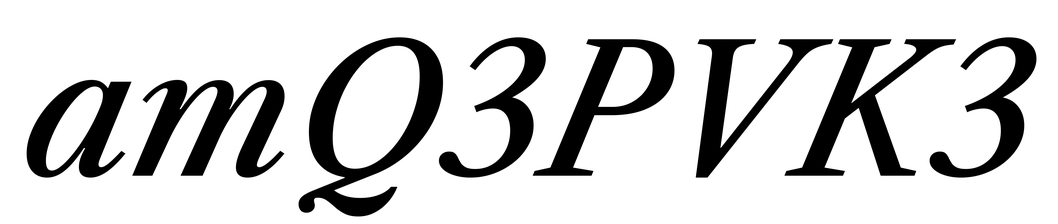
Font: LibreCaslonText-Italic_Medium_Italic